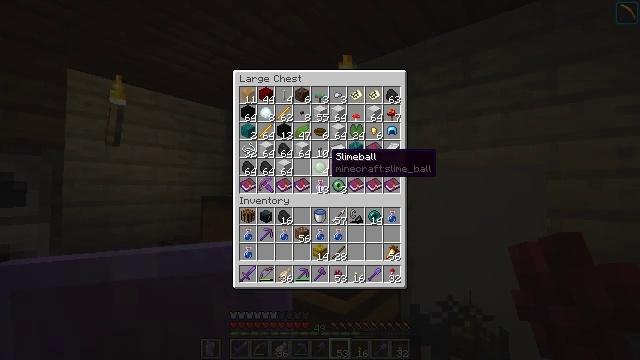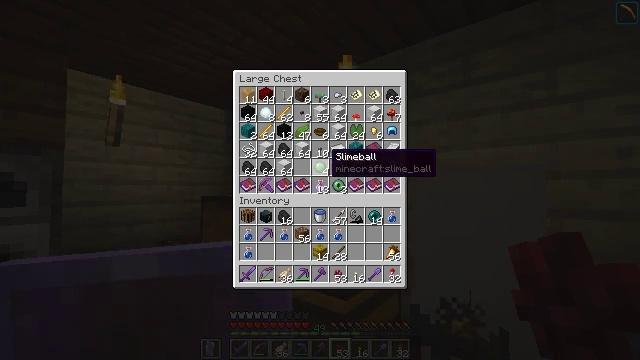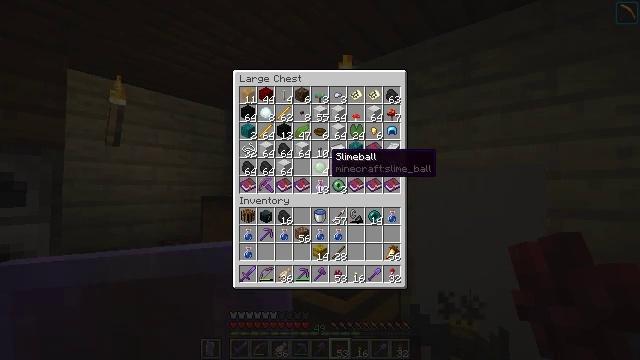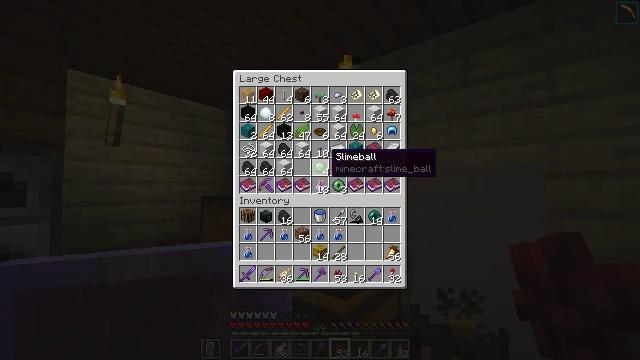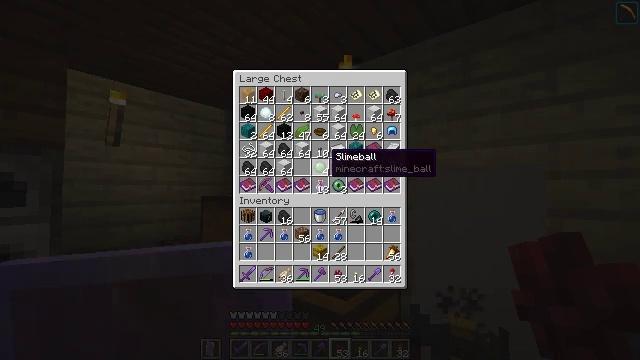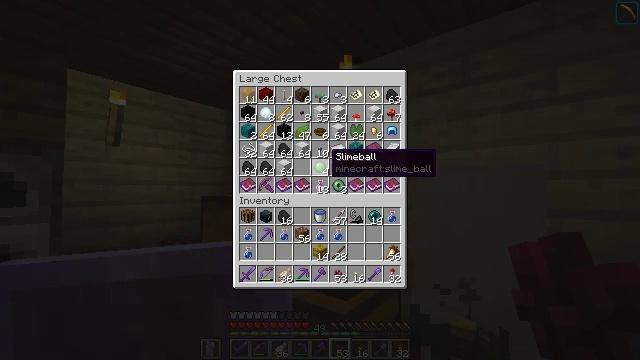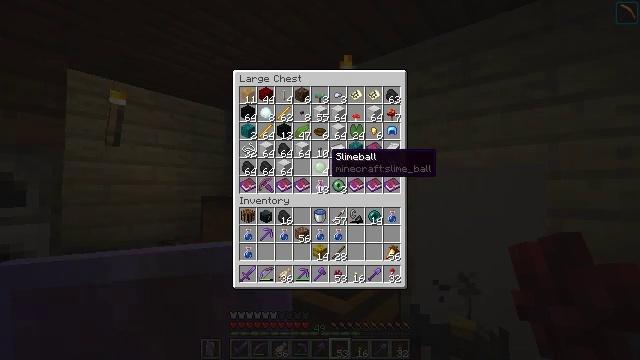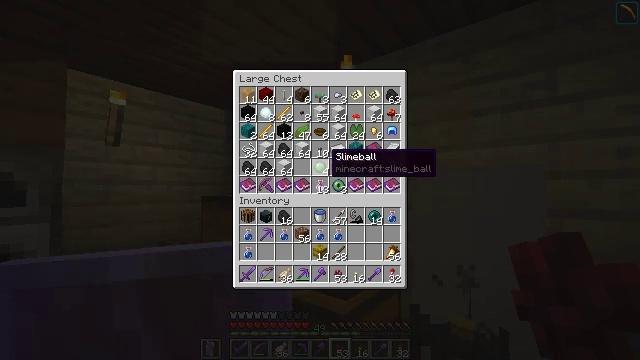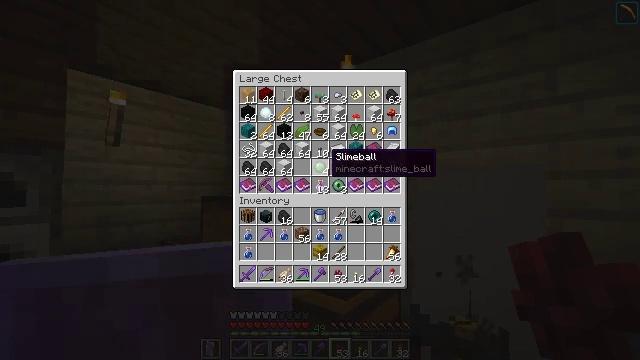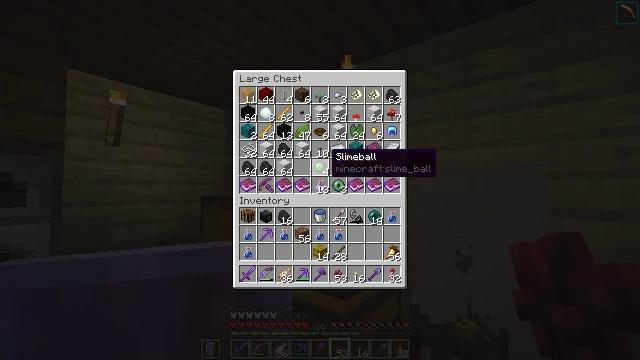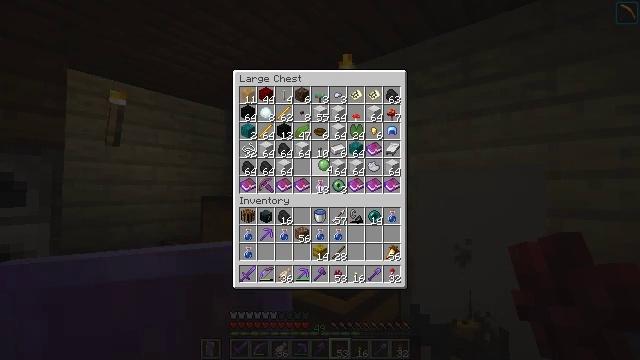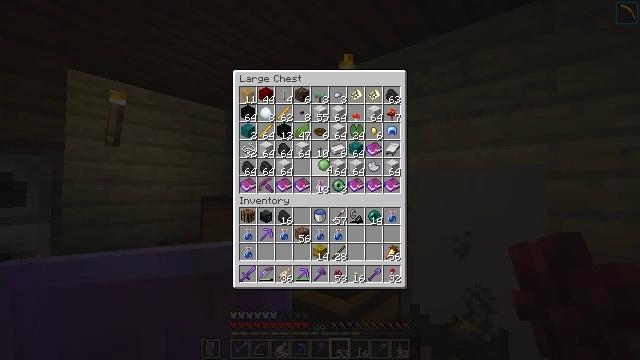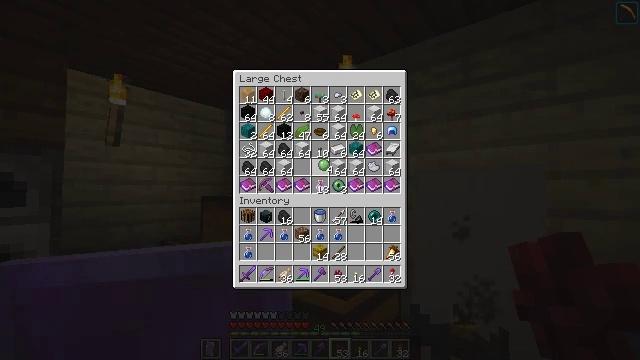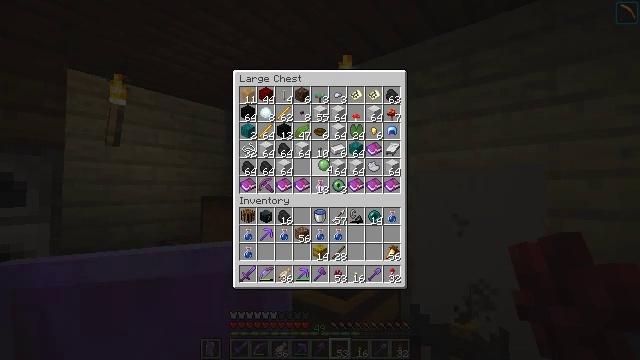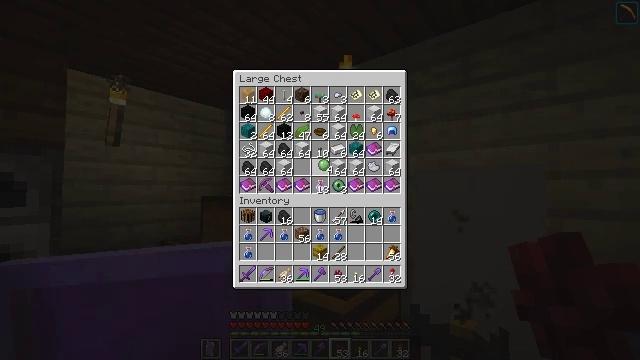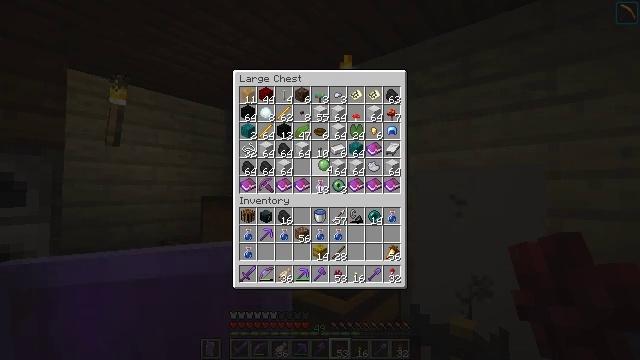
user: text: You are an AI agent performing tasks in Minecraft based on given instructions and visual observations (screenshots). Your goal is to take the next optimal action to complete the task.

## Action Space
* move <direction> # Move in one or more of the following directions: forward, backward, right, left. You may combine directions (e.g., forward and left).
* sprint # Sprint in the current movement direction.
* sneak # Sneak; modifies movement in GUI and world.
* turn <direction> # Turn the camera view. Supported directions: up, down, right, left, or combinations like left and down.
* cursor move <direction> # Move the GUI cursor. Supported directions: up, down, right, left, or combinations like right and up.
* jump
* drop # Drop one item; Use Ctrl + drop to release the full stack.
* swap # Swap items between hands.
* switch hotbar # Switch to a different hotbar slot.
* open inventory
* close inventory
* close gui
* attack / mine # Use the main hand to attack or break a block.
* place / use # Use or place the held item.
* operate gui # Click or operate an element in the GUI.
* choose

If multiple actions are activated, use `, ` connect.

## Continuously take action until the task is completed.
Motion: motion action
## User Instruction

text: Break down blaze rods into blaze powder.
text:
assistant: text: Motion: no_op
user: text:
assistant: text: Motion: no_op
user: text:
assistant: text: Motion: no_op
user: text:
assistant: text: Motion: no_op
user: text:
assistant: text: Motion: no_op
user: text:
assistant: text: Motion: no_op
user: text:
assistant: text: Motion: no_op
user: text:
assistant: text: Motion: no_op
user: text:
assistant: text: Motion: no_op
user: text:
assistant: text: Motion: operate gui
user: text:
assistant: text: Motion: operate gui
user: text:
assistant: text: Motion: operate gui
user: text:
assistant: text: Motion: no_op
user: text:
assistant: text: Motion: no_op
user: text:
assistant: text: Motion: no_op
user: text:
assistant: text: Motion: no_op
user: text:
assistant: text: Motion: no_op
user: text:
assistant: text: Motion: no_op
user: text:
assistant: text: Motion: cursor move left and down
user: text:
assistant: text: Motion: cursor move left and down
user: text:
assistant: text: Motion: cursor move left and down
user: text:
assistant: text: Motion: cursor move left and down
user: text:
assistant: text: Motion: no_op
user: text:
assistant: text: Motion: no_op
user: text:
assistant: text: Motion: no_op
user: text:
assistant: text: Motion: no_op
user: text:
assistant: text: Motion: no_op
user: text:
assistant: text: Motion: no_op
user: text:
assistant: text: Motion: no_op
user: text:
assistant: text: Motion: no_op